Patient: sex M, age 76
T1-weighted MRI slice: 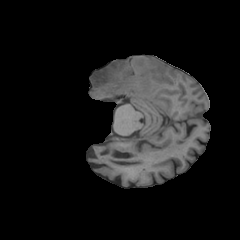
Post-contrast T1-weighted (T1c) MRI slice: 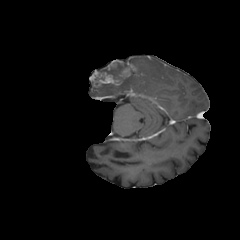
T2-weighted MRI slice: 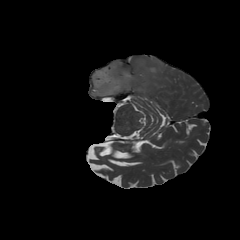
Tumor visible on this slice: yes
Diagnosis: Glioblastoma, IDH-wildtype
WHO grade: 4